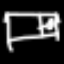
Label: bed